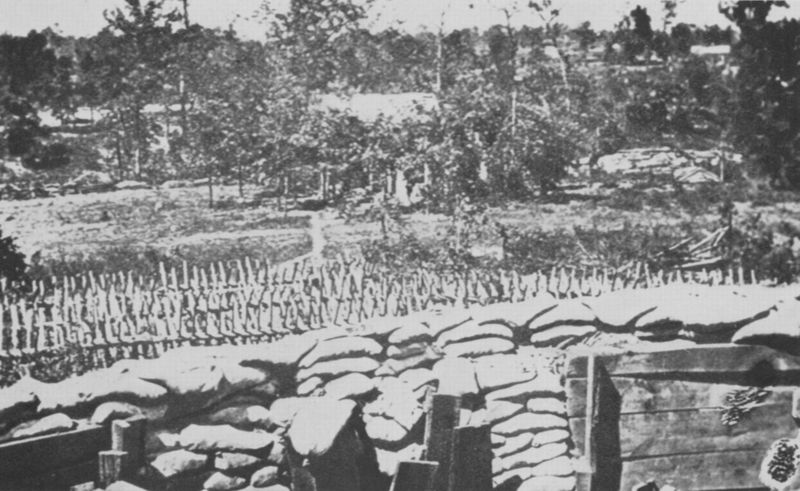
Titel: Atlanta, GA.
Künstler: Mathew B. Brady
Schlagwörter: baum, blätter, himmel, laub, schatten, weiß, bäume, landschaft, sand, grau, hell, holz, licht, schwarz, haus, rasen, weg, wiese, zaun, alt, wand, stein, steine, deich, erde, felder, horizont, pfähle, brücke, büsche, sonne, sträucher, hochwasser, traurig, wald, garten, sommer, russland, säcke, mauer, hecke, krieg, schlacht, stämme, bohlen, bretter, unscharf, befestigung, foto, fotografie, photographie, festung, schwarzweiss, radierung, armee, sonnig, photo, verschwommen, mauern, graben, stellung, fort, aufnahme, absperrung, grell, schutzwall, wall, palisade, barrikade, weltkrieg, haag, überbelichtet, sandsäcke, schützengraben, palisaden, panzersperre, stacheldrat, sandsack, sandscäke, spundwand, sandsack+sandsäcke